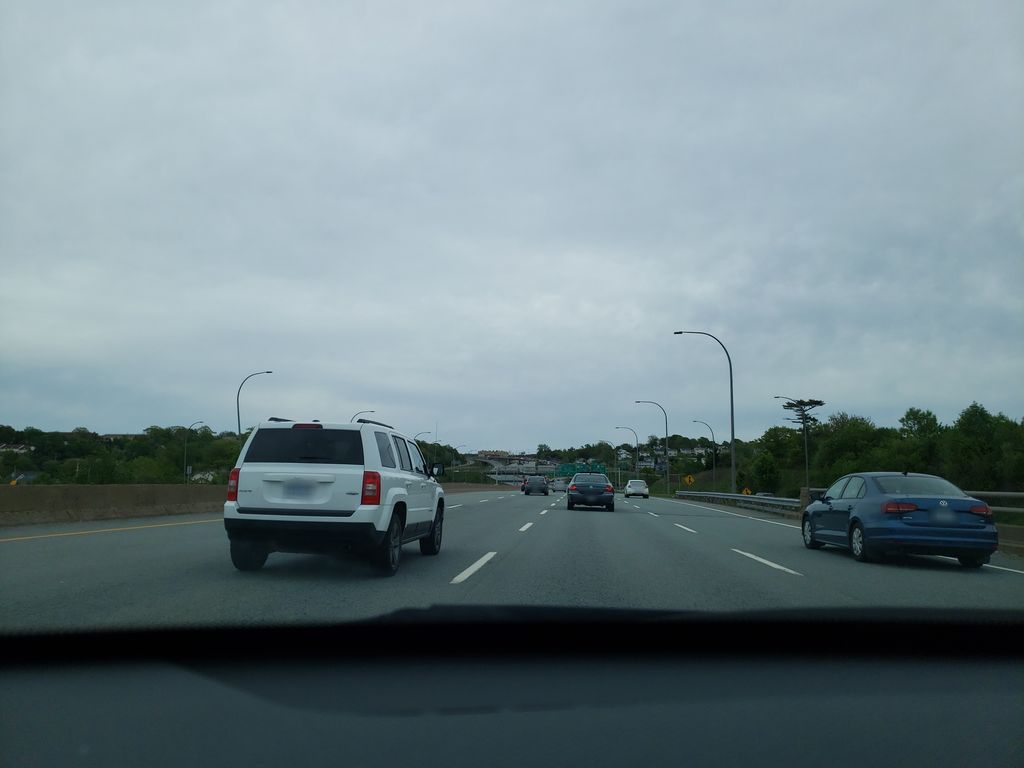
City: halifax